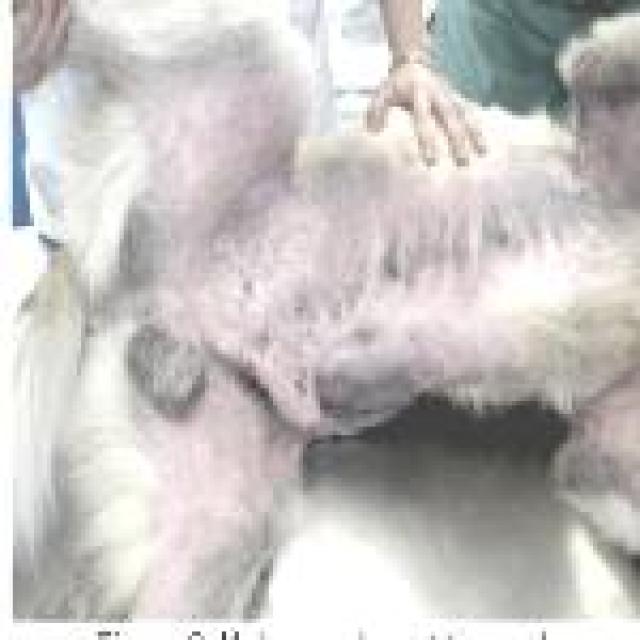
Canine fungal skin infection — characterized by alopecia, scaling, crusting, and circular lesions. Common agents include Malassezia and Candida species.